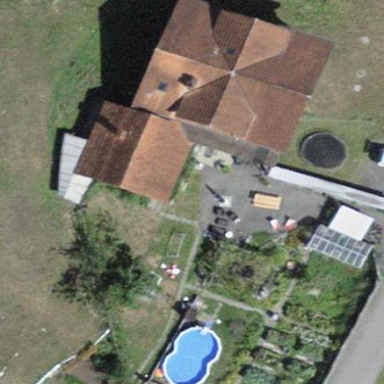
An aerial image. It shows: Simple house.